Question: My navigation panel currently has the following attributes:
'''
<div id='navpanel'
style='float:left; width:300px; height:100%; overflow:hidden;
background:URL(assets/img/bg_tr.png);'>
'''
However as you can see in the screenshot below, the height does not fill out until the end of the screen. I have tried to switch to "auto" however with the same result.
Does anybody have an idea how I can get the height of my panel to go down until the end no matter what screen resolution I currently have? Some advice would be highly appreciated - thank you.

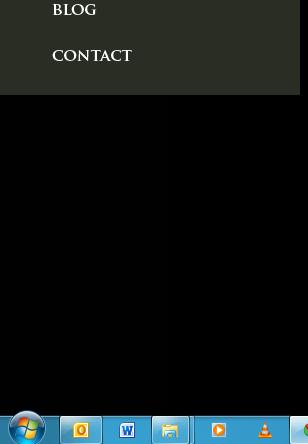
Answer: Try adding this:
'''
<style type="text/css">
html, body {
height: 100%;
}
</style>
'''
<URL>